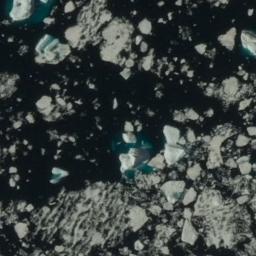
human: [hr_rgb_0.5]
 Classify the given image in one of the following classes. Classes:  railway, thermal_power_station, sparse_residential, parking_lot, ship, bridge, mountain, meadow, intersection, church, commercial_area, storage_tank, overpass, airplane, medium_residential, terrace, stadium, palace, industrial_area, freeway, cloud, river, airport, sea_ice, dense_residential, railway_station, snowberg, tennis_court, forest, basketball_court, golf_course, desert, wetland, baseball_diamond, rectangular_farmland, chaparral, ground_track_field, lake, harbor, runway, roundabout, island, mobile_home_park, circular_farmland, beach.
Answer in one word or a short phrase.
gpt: sea_ice